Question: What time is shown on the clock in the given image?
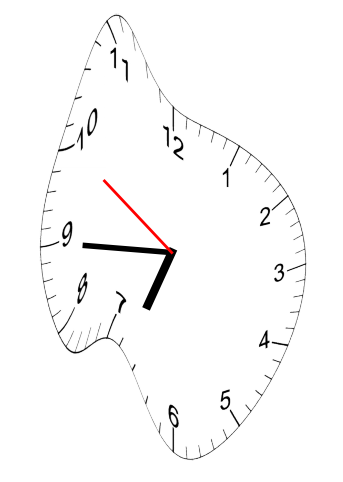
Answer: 06:44:50